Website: home-depot
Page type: customer-info-address
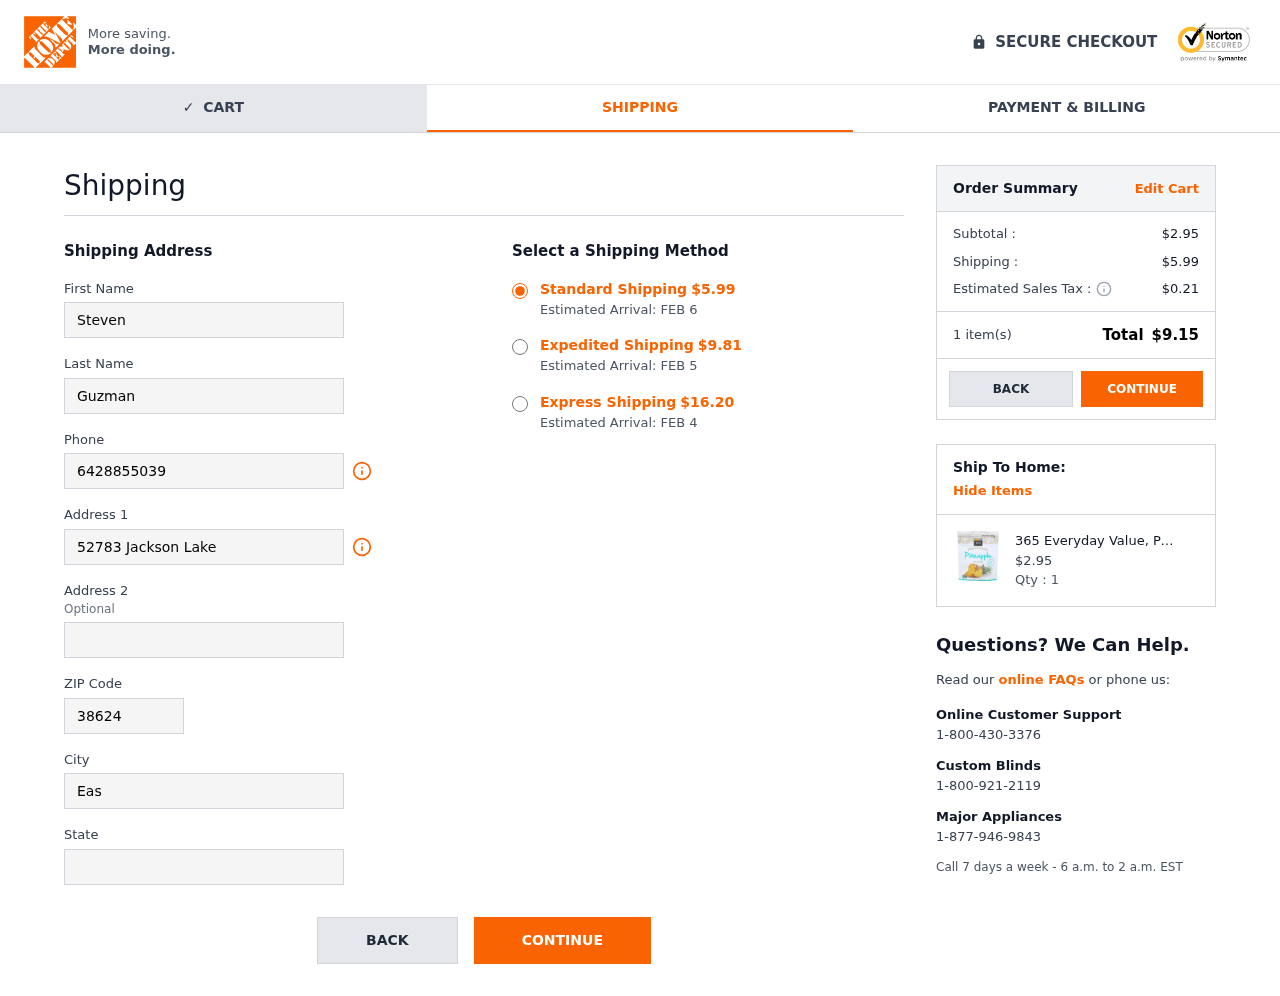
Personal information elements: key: PII_CITY
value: East Cindy
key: PII_FIRSTNAME
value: Steven
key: PII_LASTNAME
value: Guzman
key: PII_PHONE
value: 6428855039
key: PII_POSTCODE
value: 38624
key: PII_STATE
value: Oregon
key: PII_STREET
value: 52783 Jackson Lake
Product elements: key: PRODUCT1_NAME
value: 365 Everyday Value, Pineapple Tidbits, Freeze Dried, 1 oz
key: PRODUCT1_PRICE
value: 2.95
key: PRODUCT1_QUANTITY
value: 1
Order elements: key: ORDER_SHIPPING_COST
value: $5.99
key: ORDER_DELIVERY_DATE
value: Estimated Arrival: FEB 6
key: ORDER_SHIPPING_COST_EXPEDITED
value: $9.81
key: ORDER_DELIVERY_DATE_EXPEDITED
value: Estimated Arrival: FEB 5
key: ORDER_SHIPPING_COST_EXPRESS
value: $16.20
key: ORDER_DELIVERY_DATE_EXPRESS
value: Estimated Arrival: FEB 4
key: ORDER_SUBTOTAL
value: $2.95
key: ORDER_TAX
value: $0.21
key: ORDER_NUM_ITEMS
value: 1 item(s)
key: ORDER_TOTAL
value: $9.15